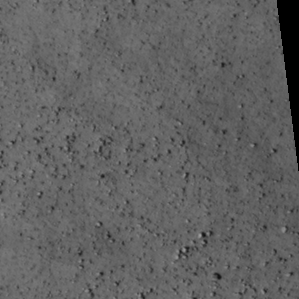
Label: non_frost